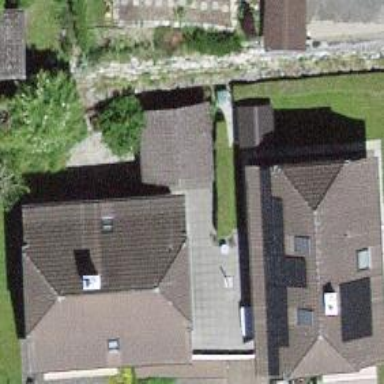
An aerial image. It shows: Residential building.